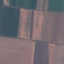
Label: AnnualCrop